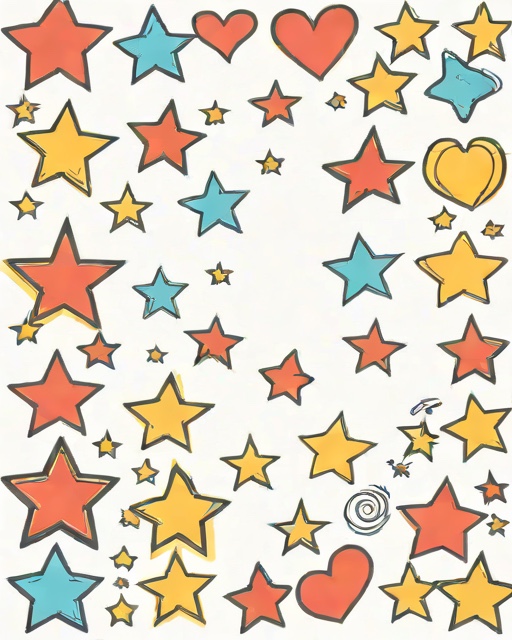
Category: Sympathy